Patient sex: M
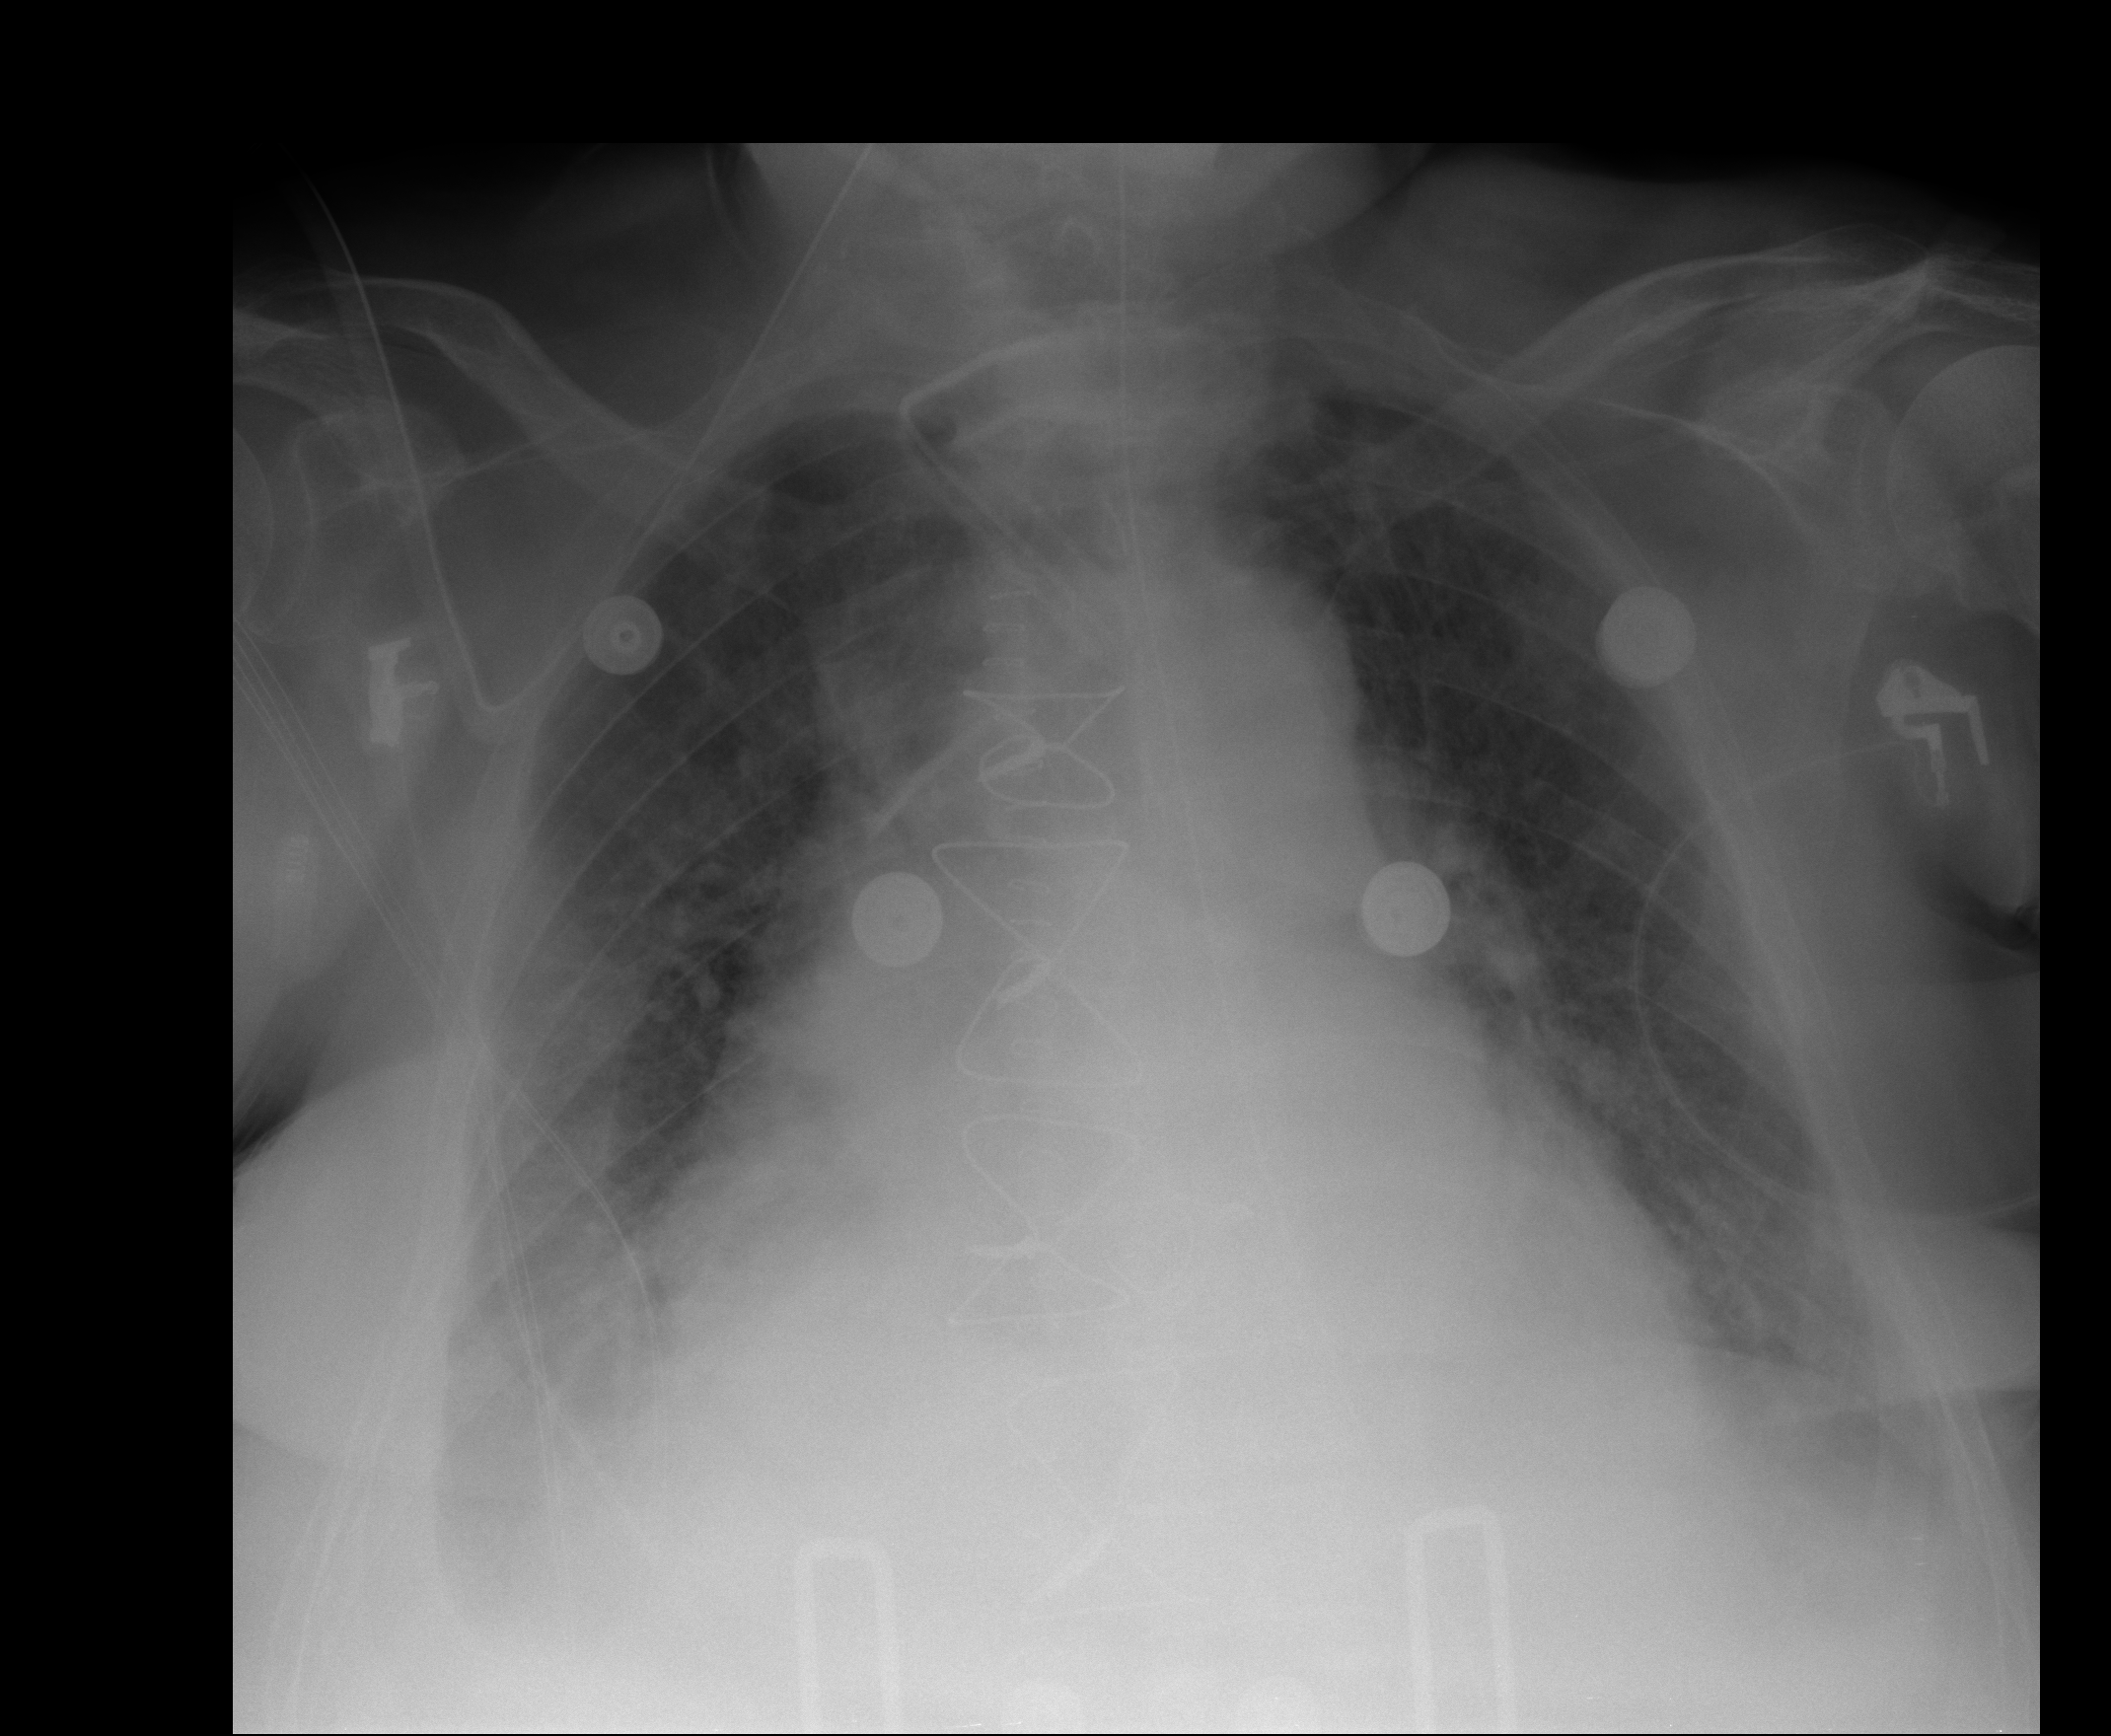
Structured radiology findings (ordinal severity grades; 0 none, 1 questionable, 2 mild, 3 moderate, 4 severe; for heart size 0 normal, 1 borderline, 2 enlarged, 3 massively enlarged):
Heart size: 2
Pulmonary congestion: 2
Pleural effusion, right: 3
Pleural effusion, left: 2
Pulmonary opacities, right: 1
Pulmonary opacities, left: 1
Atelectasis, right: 2
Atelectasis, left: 2